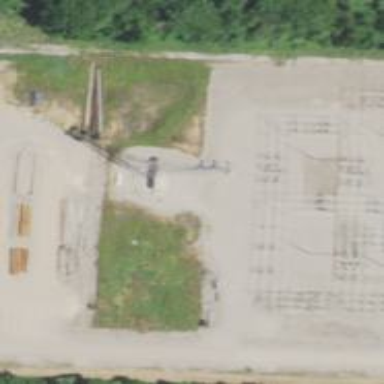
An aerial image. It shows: Mast tower used for communication.